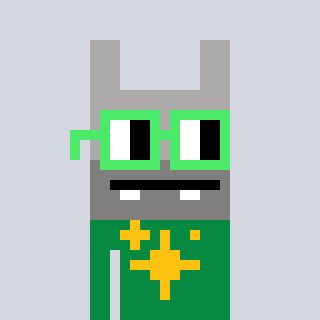
a pixel art character with square light green glasses, a rabbit-shaped head and a green-colored body on a cool background